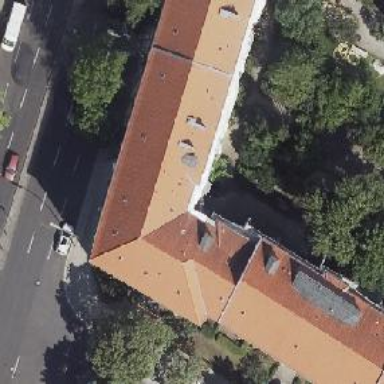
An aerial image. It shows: Gabled-roof building with apartments. The roof is covered with roof tiles.